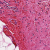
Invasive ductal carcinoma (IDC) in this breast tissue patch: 0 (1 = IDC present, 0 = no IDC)